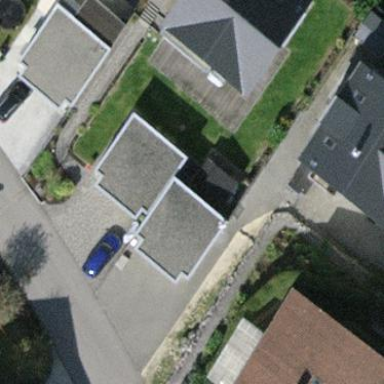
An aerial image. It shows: Garage.